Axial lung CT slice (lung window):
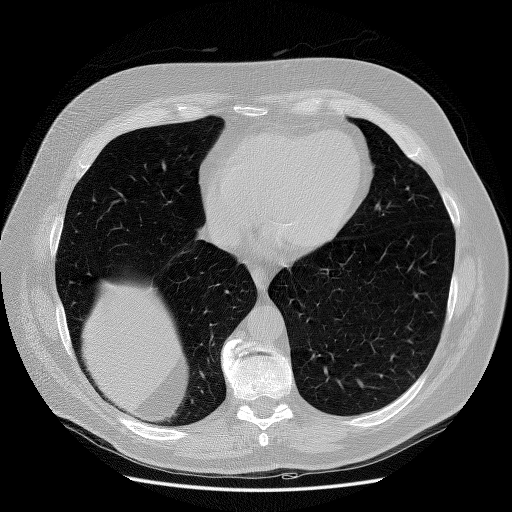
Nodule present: no